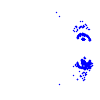
Particle: pion